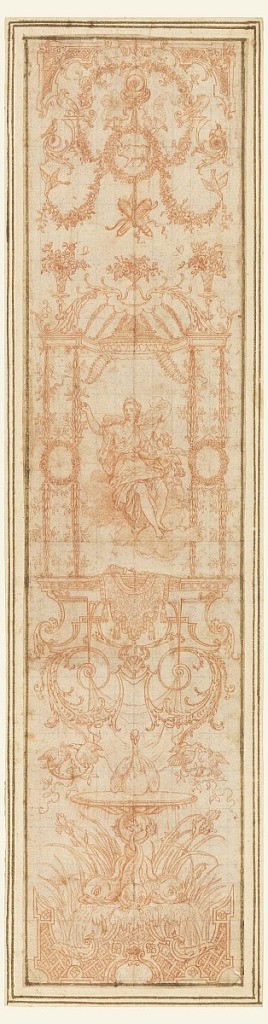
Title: Designs for Gobelins Tapestry, April (Les Mois Grotesques par Bandes)
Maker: Claude Audran III, French, 1658 - 1734
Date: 1709–10
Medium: Red chalk, pen and brown ink on cream laid paper
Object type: Drawing
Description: Three vertical panels depicting the months of April, June and October, in reverse from the engraved designs for tapestries."April" shows the bull in a wreath medallion at top, with Venus and Cupid in a frame at the center of the drawing. Below the frame is a swan between billing pairs of doves, all resting on a pedestal supported by dolphins. In "June", Cancer is omitted. Mercury is placed in the central framing structure surmounted by a cock.  A ram is below. "October" shows Scorpio in a wreath at top, Minerva in the central frame, and Arachne(?) making a tapestry below.